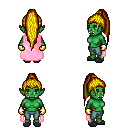
a pixel art fantasy rpg character, female body template, orc, green skin, pink cape, teal pants, blonde extra-long topknot hairstyle, gold gloves, gray slippers, four views (front, back, left, right), 2x2 character sprite sheet, small pixel art, hard edges, no anti-aliasing